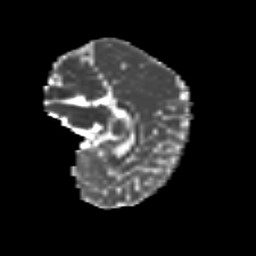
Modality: MD
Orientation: sagittal
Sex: male
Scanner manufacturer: siemens
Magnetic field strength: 3 T
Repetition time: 5 s
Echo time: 0.071 s